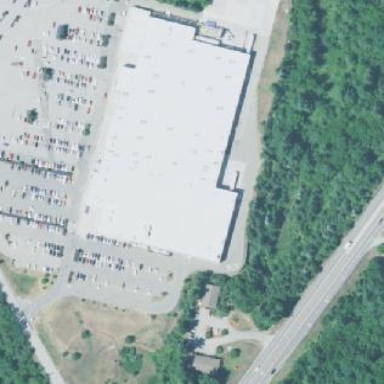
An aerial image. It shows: Retail building housing supermarket.